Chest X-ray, AP view. Patient: 33 years old, sex M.
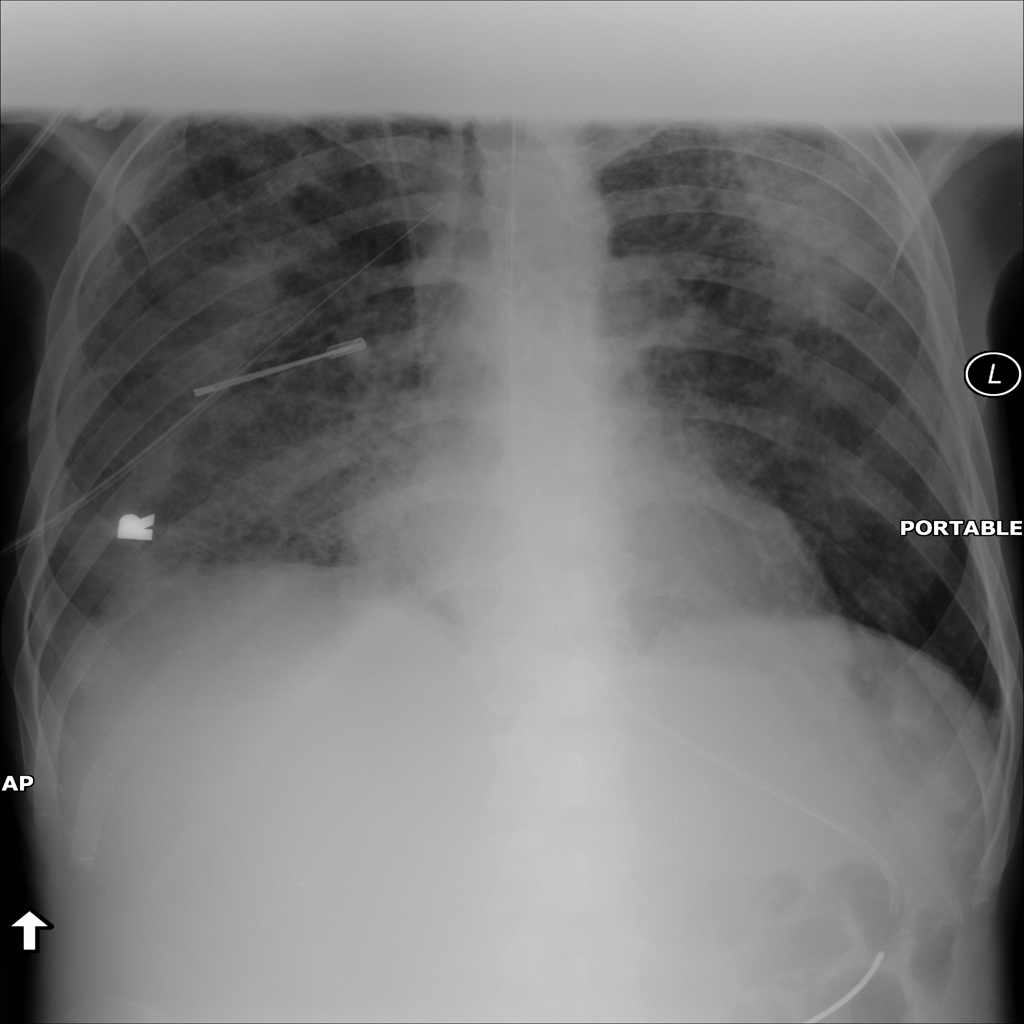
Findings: Infiltration